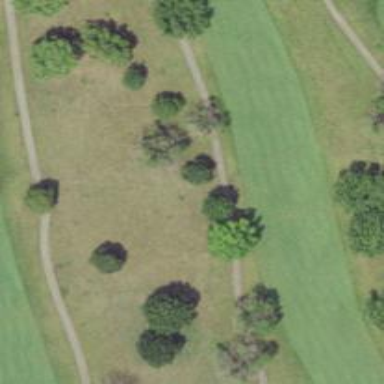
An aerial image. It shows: Footway that resembles golf path.